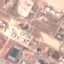
Land use / land cover: Industrial